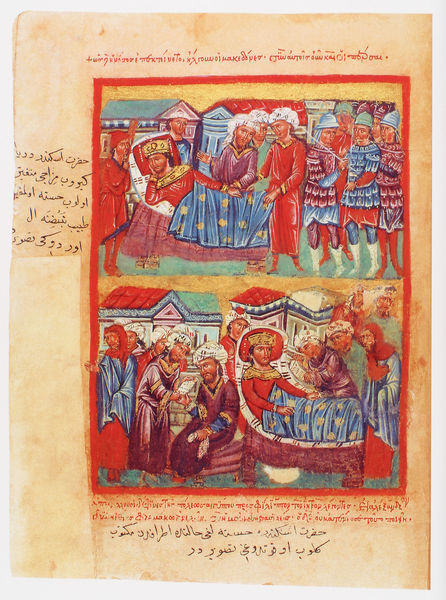
Titel: Der griechische Alexanderroman
Institution: Venedig, Hellenic Institute Codex Gr. 5
Schlagwörter: blau, weiß, menschen, stadt, türkis, gebäude, rot, diener, geschichte, rahmen, häuser, gold, krone, schrift, schlafen, schlafend, lila, gefolge, könig, soldaten, bett, panzer, buch, palast, sterne, seite, illustration, text, helm, ritter, aufstehen, helme, arabisch, bahre, religiös, turban, miniatur, ärzte, buchmalerei, alexander, persisch, aufwachen, roman, alexanderroman, alexanderbuch